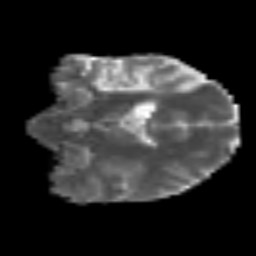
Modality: MD
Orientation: coronal
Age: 39
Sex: female
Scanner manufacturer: siemens
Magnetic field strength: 3 T
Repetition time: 6.1 s
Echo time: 0.101 s